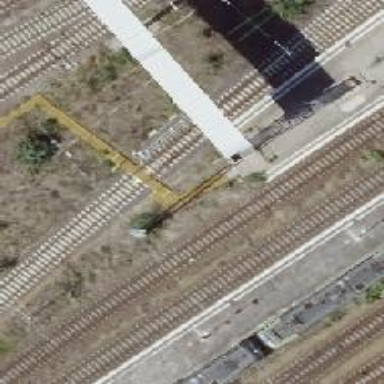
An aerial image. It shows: Railway crossing with chicane feature.